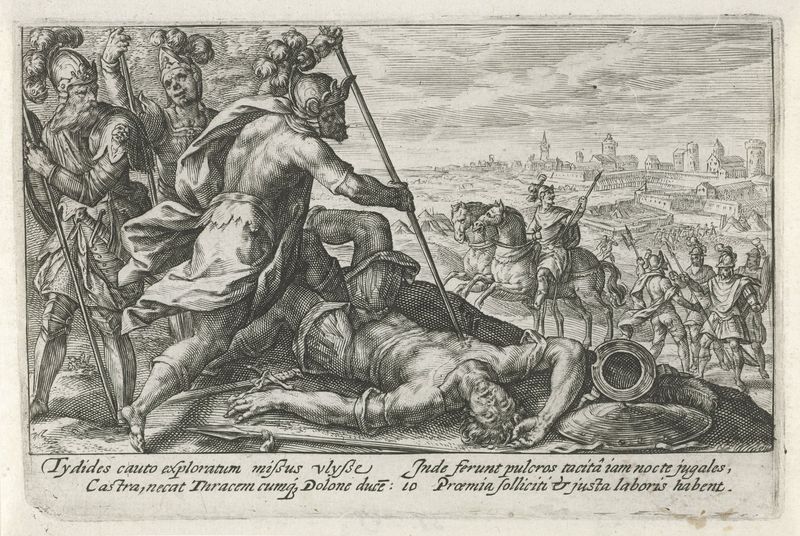
Titel: Diomedes doodt Rhesus
Künstler: Crispijn van de (I) Passe
Standort: Amsterdam
Institution: Rijksmuseum
Schlagwörter: feder, held, himmel, kampf, menschen, stadt, zeichnung, federn, tod, tot, pferd, pferde, reiter, federbusch, schrift, krieg, schlacht, lanze, soldaten, barfuss, schild, antike, druck, radierung, text, soldat, bleistift, helm, helme, ermordung, lanzen, töten, latein, papierantike, dederbusch